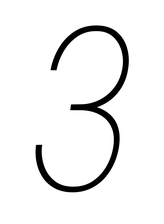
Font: Roboto-Italic_Condensed_Thin_Italic